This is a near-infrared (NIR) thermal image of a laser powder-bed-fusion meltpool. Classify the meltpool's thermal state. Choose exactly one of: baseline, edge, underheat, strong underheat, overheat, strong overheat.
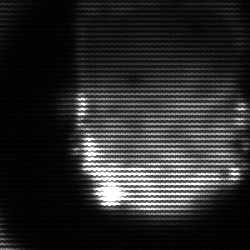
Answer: baseline